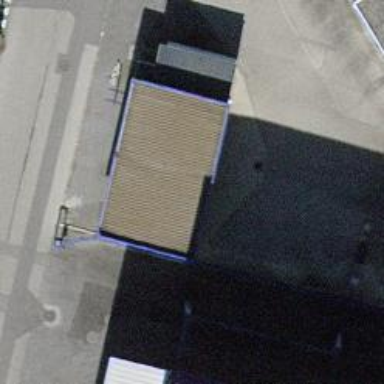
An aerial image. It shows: Car wash facility.